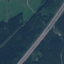
Land use / land cover class: Highway